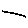
Label: line